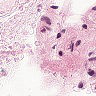
Metastatic tissue present: no